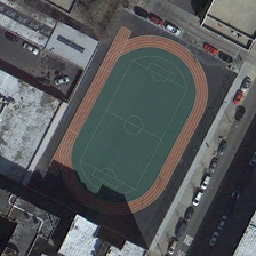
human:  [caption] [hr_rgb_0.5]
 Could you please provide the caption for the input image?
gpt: Two white cars parked near the green playground surrounded by the red track

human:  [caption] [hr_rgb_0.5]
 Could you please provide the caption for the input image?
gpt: Two white cars were parked near the green playground, surrounded by the red track

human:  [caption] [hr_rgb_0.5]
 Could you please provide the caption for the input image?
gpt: Two white cars parking next to a green playground surrounded by a red runway

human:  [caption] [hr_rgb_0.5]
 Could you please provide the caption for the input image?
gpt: Two white cars in the green playground, red one-way wheels.

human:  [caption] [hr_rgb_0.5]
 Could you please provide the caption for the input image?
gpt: Two white cars parked next to Green Park surrounded by the red track.